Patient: sex M, age 52
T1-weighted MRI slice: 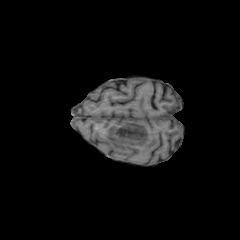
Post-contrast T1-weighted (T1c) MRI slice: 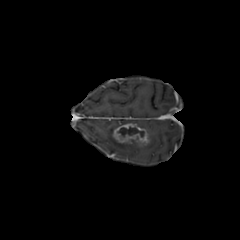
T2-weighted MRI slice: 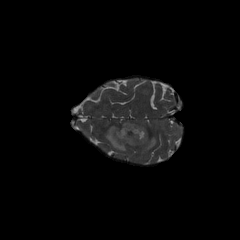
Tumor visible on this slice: yes
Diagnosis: Glioblastoma, IDH-wildtype
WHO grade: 4